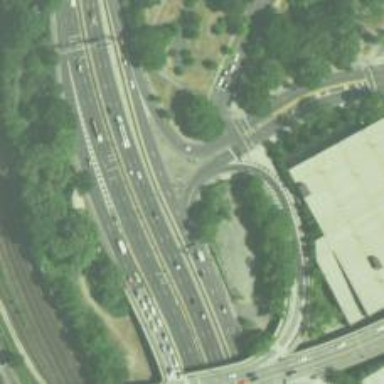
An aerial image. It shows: Secondary link road.